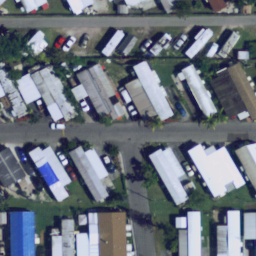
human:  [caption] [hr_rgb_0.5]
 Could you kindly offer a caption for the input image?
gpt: Many mobile homes are closed to each other in the mobile home park .

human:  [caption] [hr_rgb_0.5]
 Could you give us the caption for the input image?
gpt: Many mobile homes arranged neatly in the mobile home park .

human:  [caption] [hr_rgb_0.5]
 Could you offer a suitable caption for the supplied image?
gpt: Lots of mobile homes with plants surrounded in the mobile home park .

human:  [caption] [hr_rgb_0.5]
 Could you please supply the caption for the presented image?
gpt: Many mobile homes arranged neatly in the mobile home park and some roads go through this area .

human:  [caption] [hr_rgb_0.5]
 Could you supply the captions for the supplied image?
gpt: Lots of mobile homes are closed to each other and some roads go through this area .